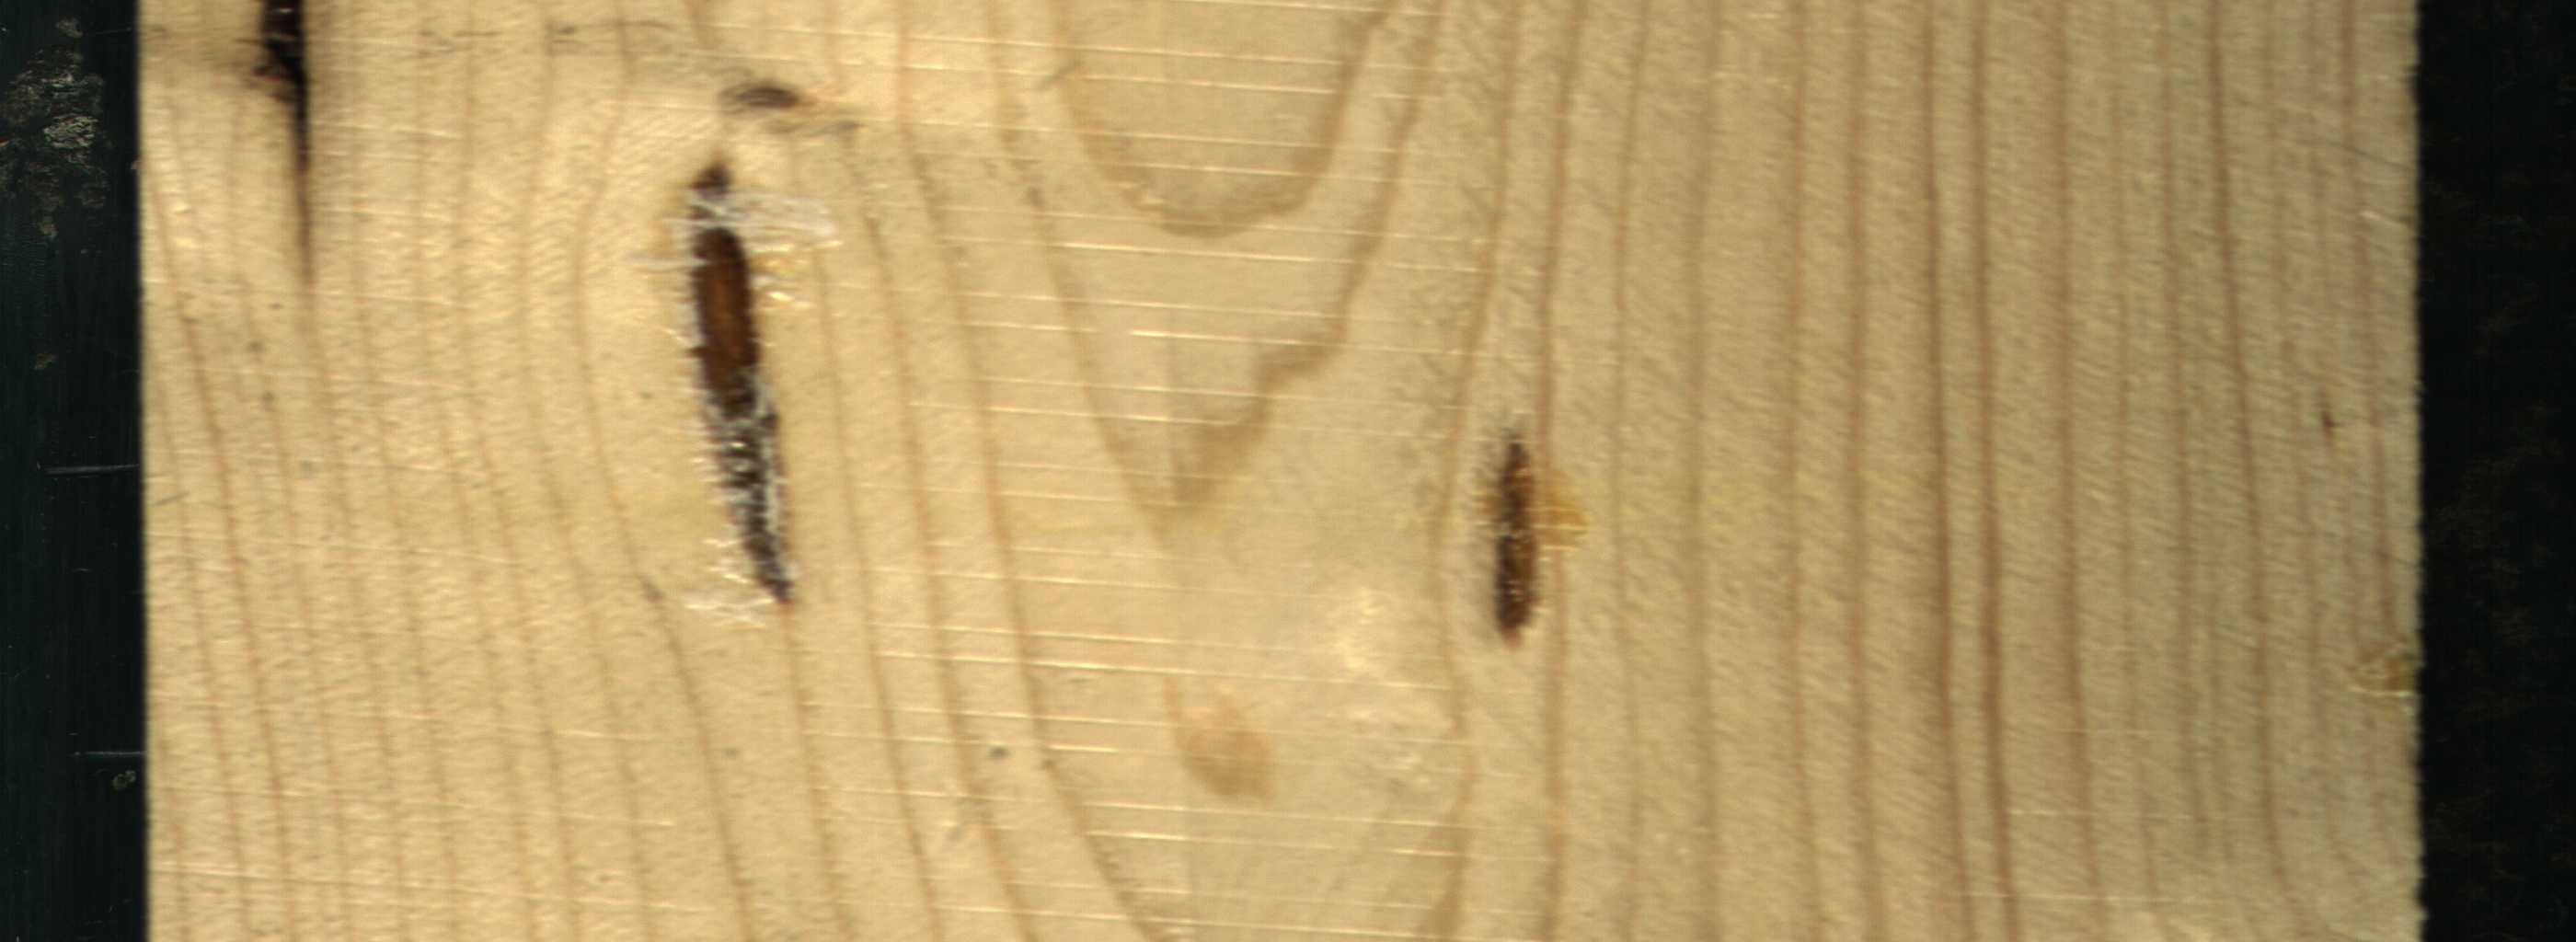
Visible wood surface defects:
resin
resin
resin
Dead_Knot
Dead_Knot
Live_Knot